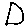
Label: triangle